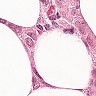
Metastatic tissue present: yes